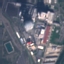
Land use / land cover class: Industrial